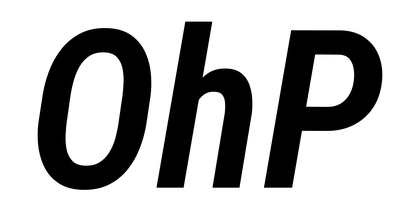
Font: Roboto-Italic_Condensed_SemiBold_Italic